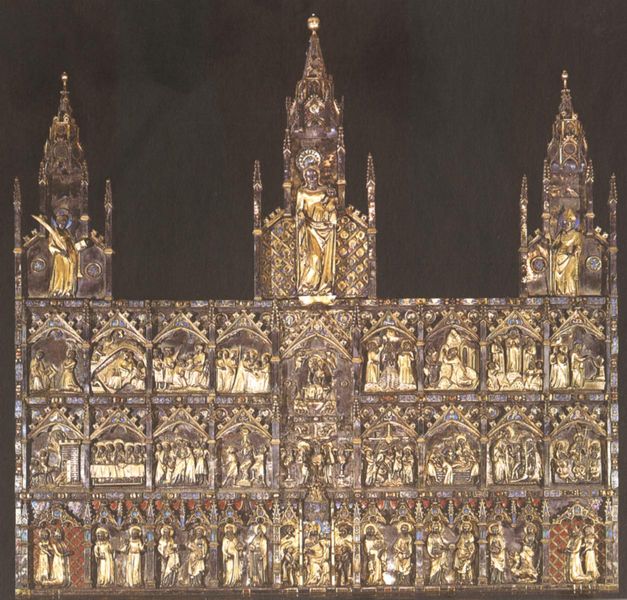
Titel: Retabel des Hauptaltars
Standort: Gerona, Kathedrale (EU - E)
Schlagwörter: schwarz, säulen, tür, ornament, bibel, falten, kirche, gold, turm, engel, relief, pilaster, figuren, ornamente, verzierung, faltenwurf, zinnen, vergoldet, türmchen, türme, altar, heiligenschein, jesus, heilige, maria, madonna, szenen, schrein, reliquie, auferstehung, bekrönung, retabel, apostel, abendmal, heilege